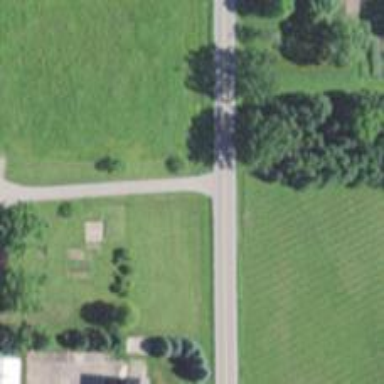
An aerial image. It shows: Driveway.